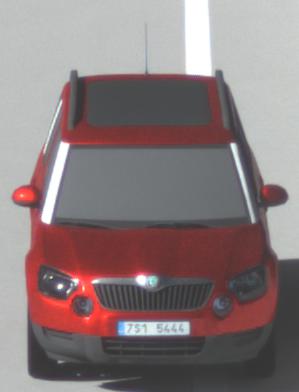
Make: Skoda
Model: Yeti 1.2 TSI
Detailed model: Yeti
Model produced from: 2009/11
Model produced until: 2011/10
Doors: 5
Color: red
Road condition: dry road
Daytime: morning or afternoon
Contrast: high contrast